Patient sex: F
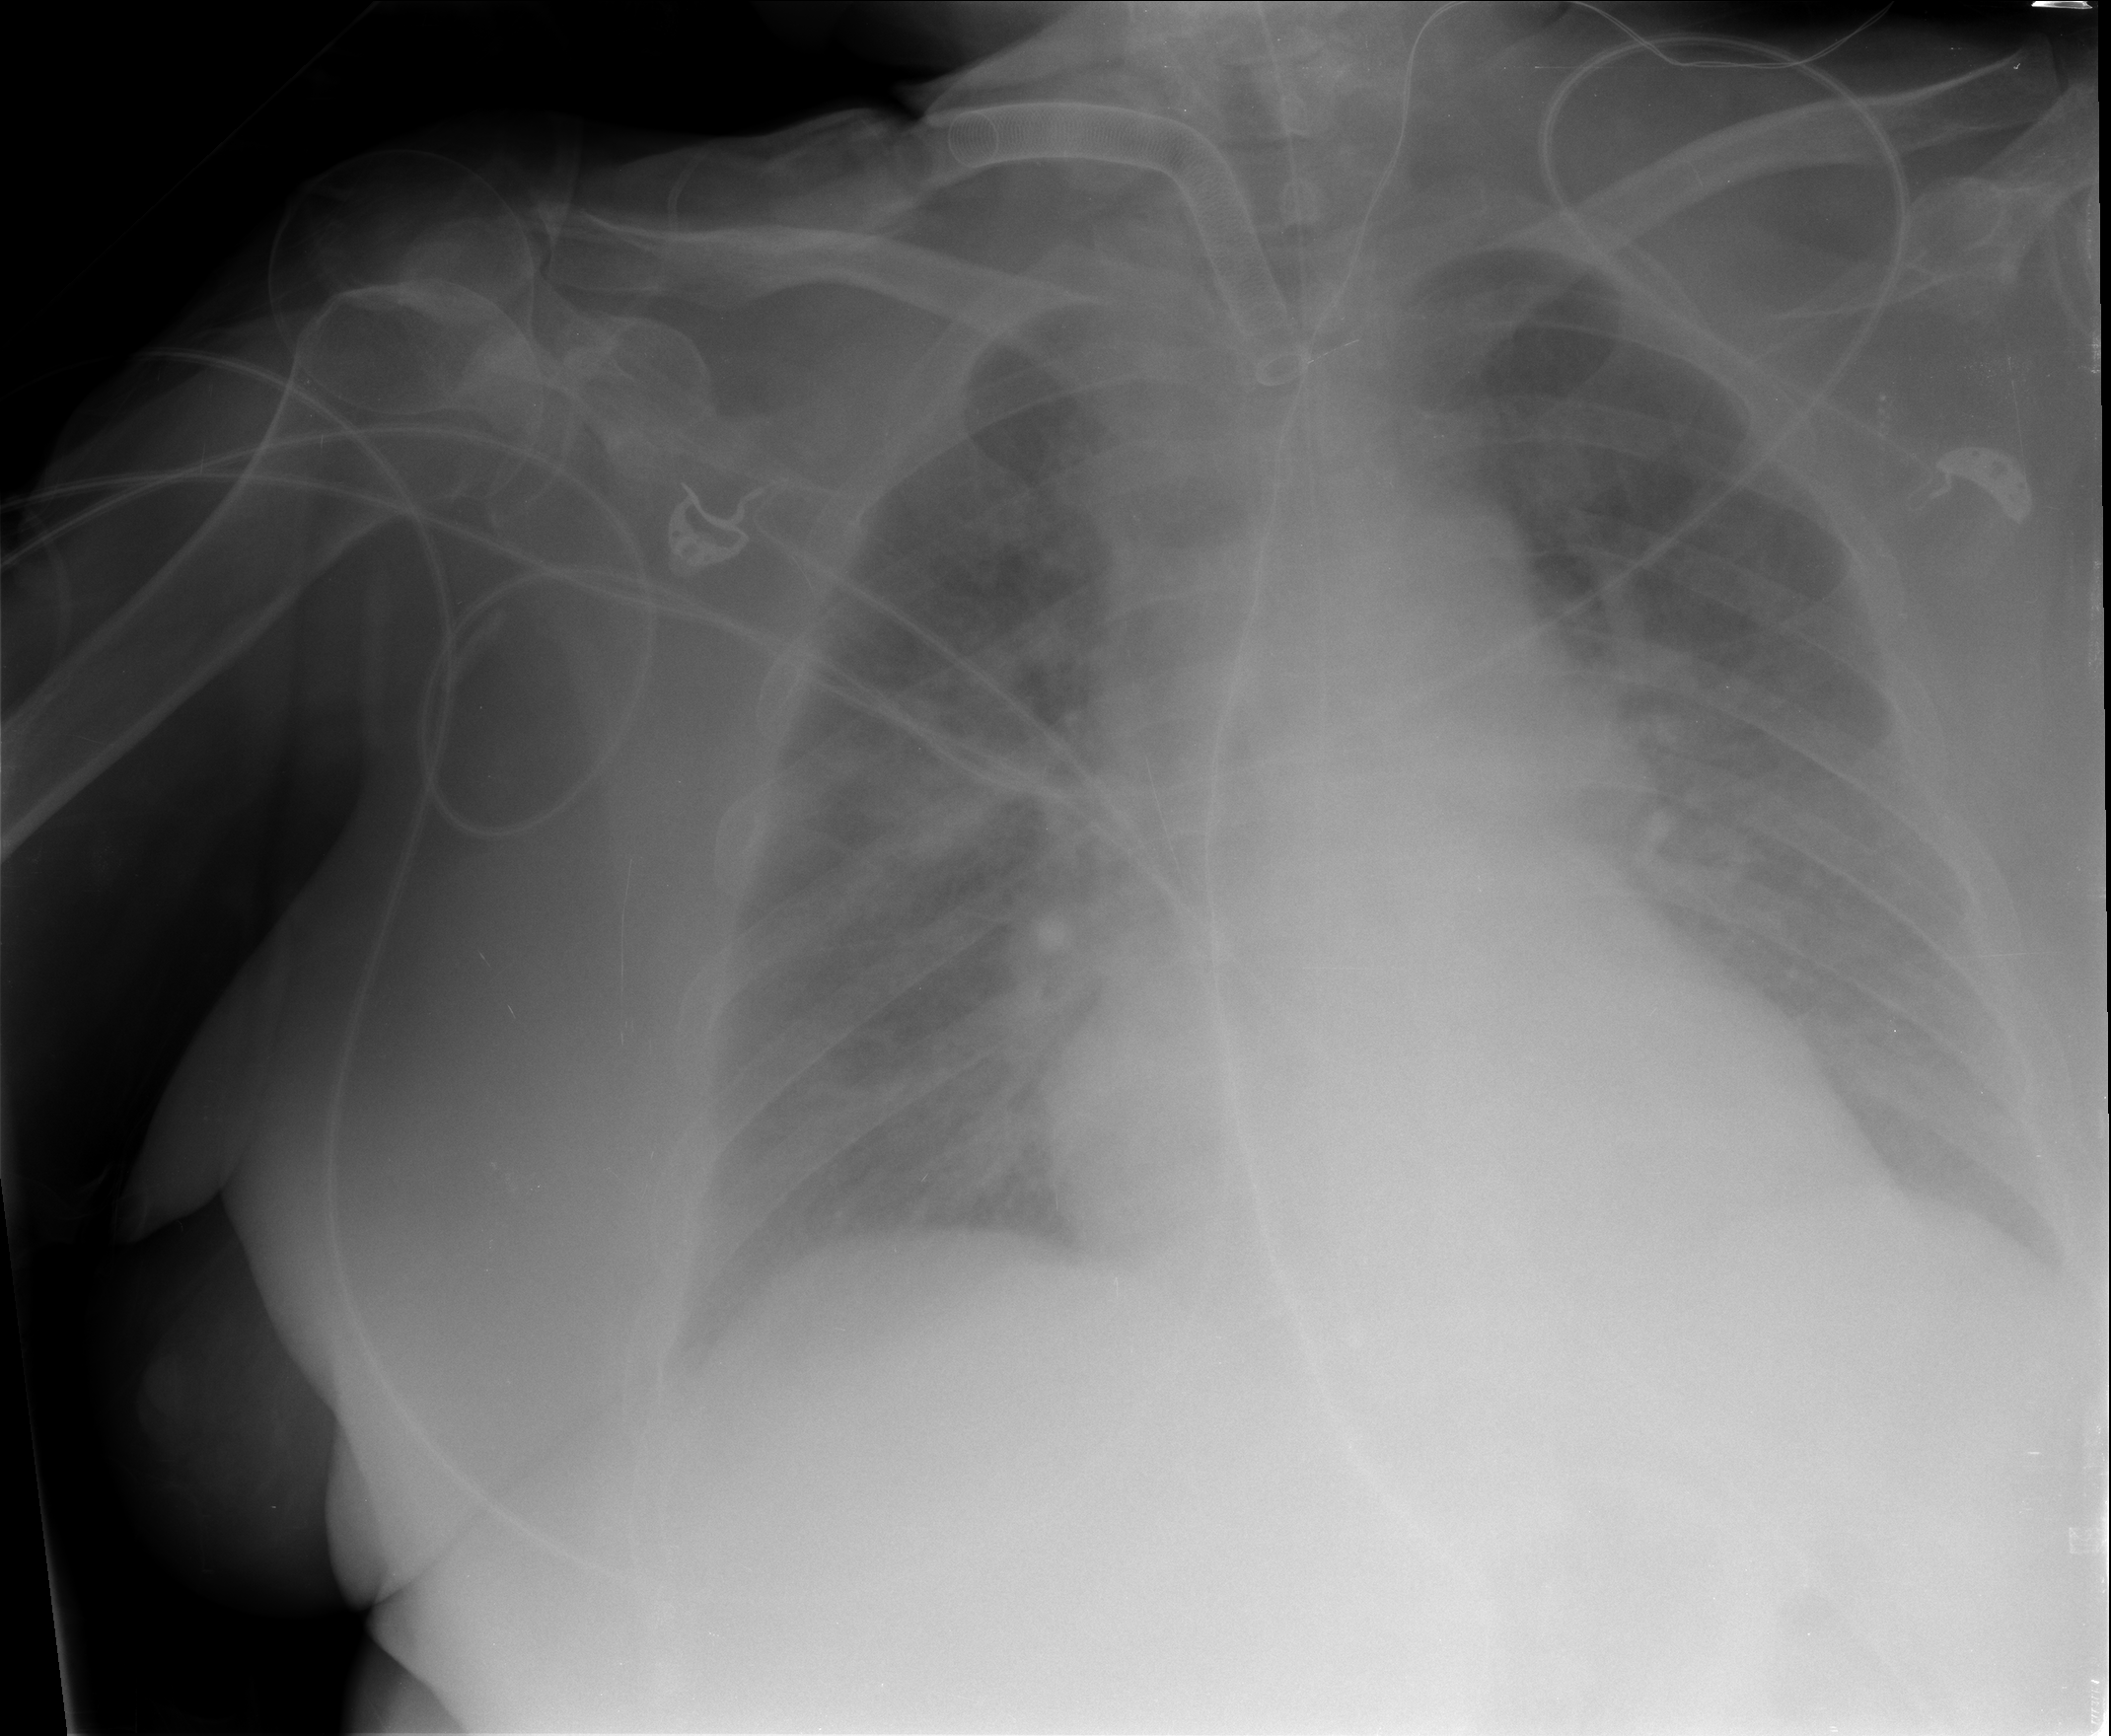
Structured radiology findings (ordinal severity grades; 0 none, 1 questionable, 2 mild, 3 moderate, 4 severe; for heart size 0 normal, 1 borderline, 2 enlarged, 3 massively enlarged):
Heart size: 1
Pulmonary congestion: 3
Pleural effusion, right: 2
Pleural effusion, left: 2
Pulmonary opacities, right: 3
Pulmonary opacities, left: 3
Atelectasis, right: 3
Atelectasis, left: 3